Question: I need your some help...
How to create parallel output from many pages in one pages, see examples:
I store all data in plain text e.g.
'''
old-book-version.txt
1:1 dadidedodu....
1:2 cacecocuci....
2:1 papopupepi....
2:2 lalilolule....
2:3 and more......
mid-book-version.txt
1:1 dedadodedu....
1:2 cacicecuca....
2:1 popapepupi....
2:2 lalilolule....
2:3 and more......
new-book-version.txt
1:1 dudadidode....
1:2 cucacoceco....
2:1 pepipupapo....
2:2 lalilolule....
2:3 and more......
'''
and i create php file to show them to the web broser for each file txt
like:
'''
old-book-version.php to show old-book-version.txt,
mid-book-version.php to show mid-book-version.txt,
new-book-version.php to show new-book-version.txt.
'''
the url browser look like:
'''
http://localhost/book/old-book-version.php/old-book-version.txt/2/1 output: 2:1 papopupepi....
http://localhost/book/mid-book-version.php/mid-book-version.txt/2/1 output: 2:1 popapepupi....
http://localhost/book/new-book-version.php/new-book-version.txt/2/1 output: 2:1 pepipupapo....
'''
(.../2/1 mean chapter 2 verse 1)
all running well but i also want to create them parallel in one page as comparison with drop down command button option, that mean i give an option to the visitor to compare each version as parallel in one page. after i search on the google i found the example

Regards,
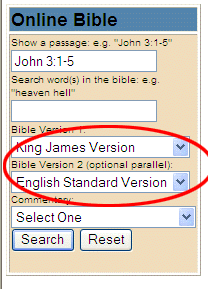
Answer: your select can have an onchange
<select onchange="document.location=this.options[this.selectedIndex].value">
<option value="page1.php">Page #1</option>
<option value="page2.php">Page #2</option>
</select>
To concatenate them all, you can do
'''
$files = glob(dirname(__FILE__) . '/articles/*.txt');
foreach ($files as $f) {
echo "<p>File $f:</p><pre>";
readfile($f);
echo '</pre>';
}
'''
that form with the dropdowns lets you select 2 different sources, so the php script will control the display based on the requested sources. you can let the user hit "submit" to submit the form or you can automatically do it in the onchange event.
'''
First: <select name="source[]"><option value="s1">Source #1</option></select>
Second: <select name="source[]"><option value="s1">Source #1</option></select>
'''
for ($i = 0; $i < count($_REQUEST['source']); ++$i) {
printText($_REQUEST['source'][$i];
}
function printText($source)
{
$file = dirname() . "/texts/$source/something.txt";
$text = file_get_contents($file);
echo "$text";
}